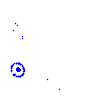
Particle: electron